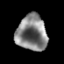
Tissue: prostate
Cell type: T cells
Senescence score: 0.3544
Nuclear area (px): 1065
Mean DAPI intensity: 130.387